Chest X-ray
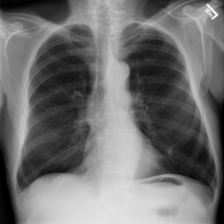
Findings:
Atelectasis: negative
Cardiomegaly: negative
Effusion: negative
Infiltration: negative
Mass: negative
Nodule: positive
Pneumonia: negative
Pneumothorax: negative
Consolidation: negative
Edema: negative
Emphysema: negative
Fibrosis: negative
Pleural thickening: negative
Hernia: negative